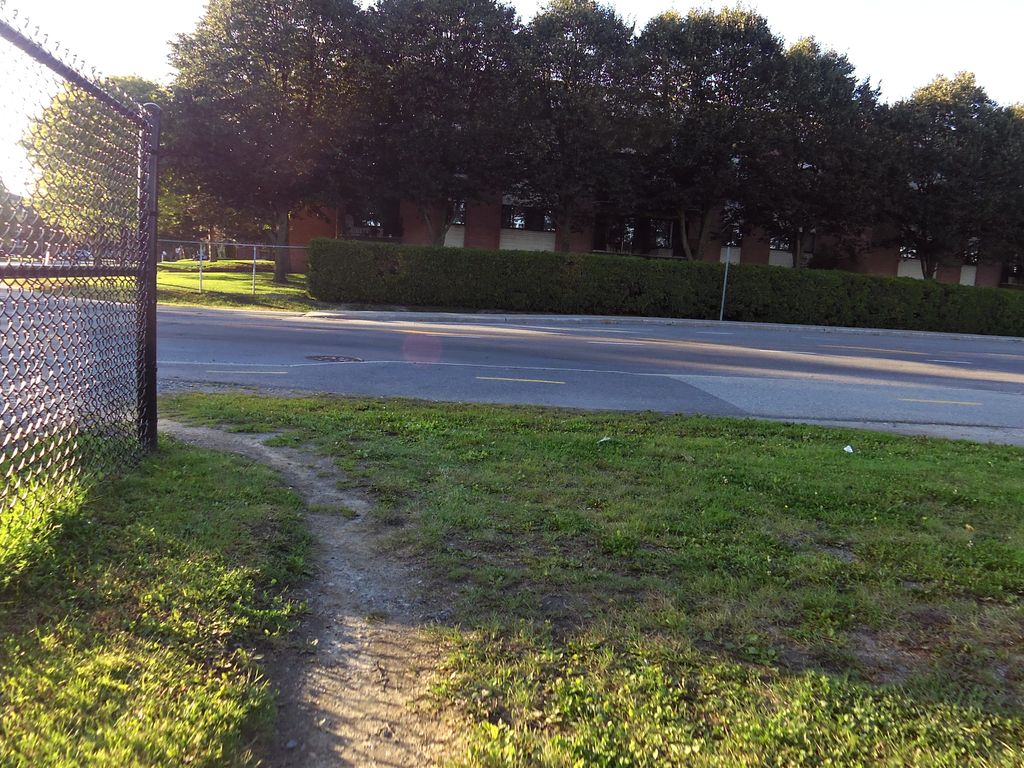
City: ottawa-gatineau